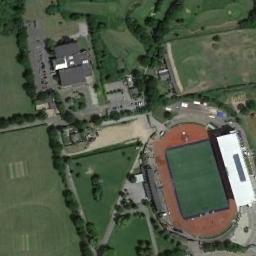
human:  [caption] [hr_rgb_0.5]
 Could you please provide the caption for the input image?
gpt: The track and field is built on the lawn, Next to the building and surrounded by vegetation .

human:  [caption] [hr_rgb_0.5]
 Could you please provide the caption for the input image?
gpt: A white building is beside the ground track field .

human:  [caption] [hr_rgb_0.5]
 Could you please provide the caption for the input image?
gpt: There are many houses beside the track and field .

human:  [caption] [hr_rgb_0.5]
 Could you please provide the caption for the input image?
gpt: The ground track field is surrounded by some lawns .

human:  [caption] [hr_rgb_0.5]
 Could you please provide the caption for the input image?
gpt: There are green lawns around the ground track field with a red track .